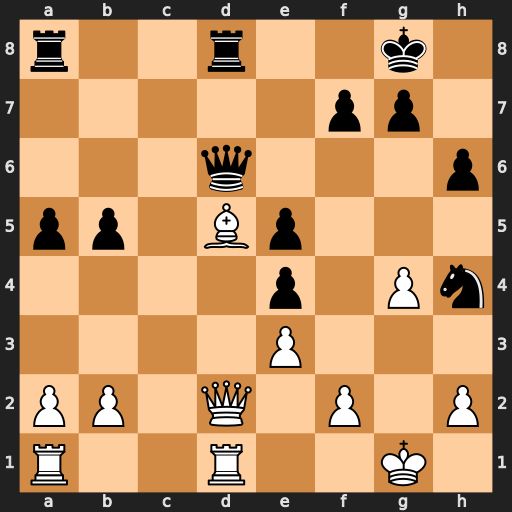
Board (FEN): r2r2k1/5pp1/3q3p/pp1Bp3/4p1Pn/4P3/PP1Q1P1P/R2R2K1
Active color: w
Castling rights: -
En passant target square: -
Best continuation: Bxf7+ Kxf7 Qxd6 Rxd6 Rxd6